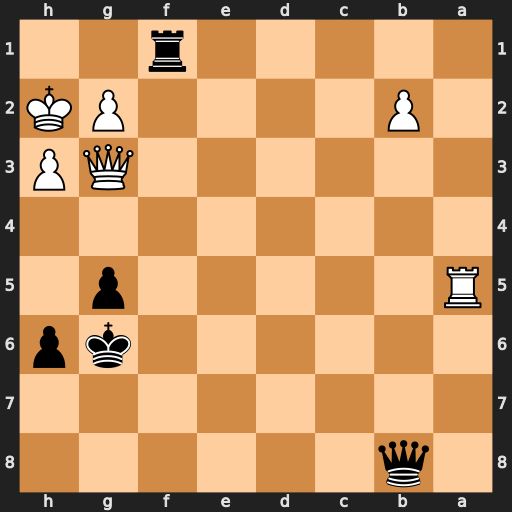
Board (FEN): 1q6/8/6kp/R5p1/8/6QP/1P4PK/5r2
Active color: b
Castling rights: -
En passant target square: -
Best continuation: Rh1+ Kxh1 Qxg3